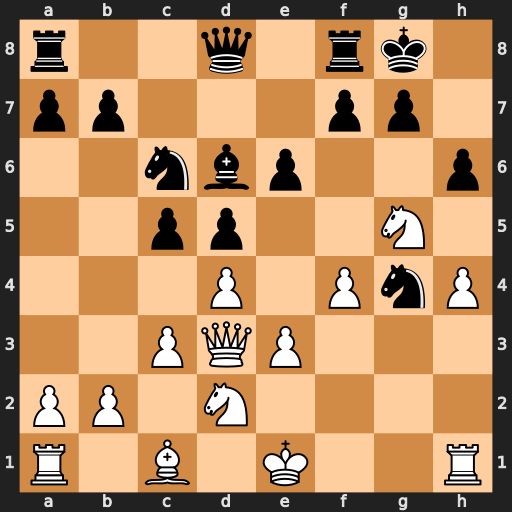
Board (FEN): r2q1rk1/pp3pp1/2nbp2p/2pp2N1/3P1PnP/2PQP3/PP1N4/R1B1K2R
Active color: w
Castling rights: KQ
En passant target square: -
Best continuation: Qh7#